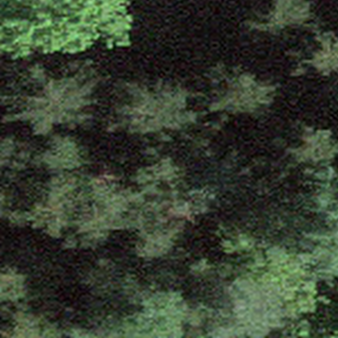
Label: other